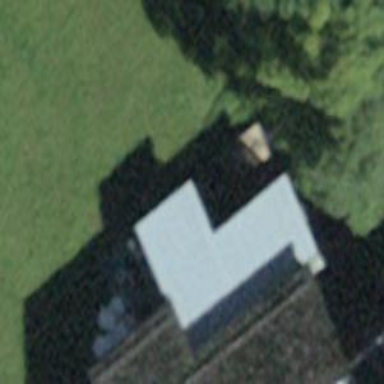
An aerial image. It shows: View of roof of building.